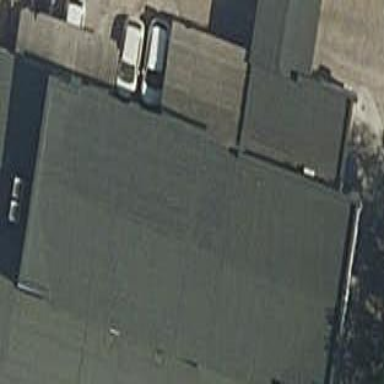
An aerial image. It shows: Part of building.